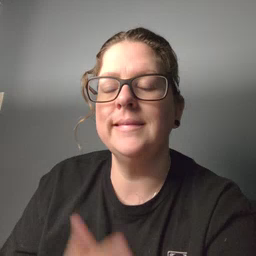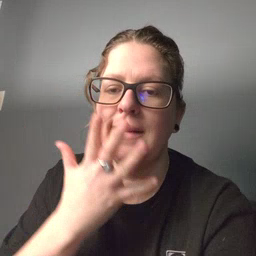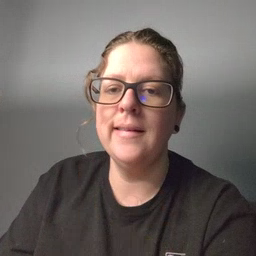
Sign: sad